Question: How can I get all list of '.json' config files, which are located NOT on SD card, but in my package? Bellow on the image showed the files in the folder which I want to access. The idea is the following: when application starts I want to get list of config files, the path to them and display that to testers to choose to what server connect to. How can I do that? I was looking for 'PackageManager' and 'AssetManager', but resultless.
When I put folder configs to folder assets, this code game me a list of available configs, but how can I get full path to them to read them?
'''
AssetManager am = getAssets();
String s = getPackageName();
Resources tmp = pm.getResourcesForApplication(s);
String [] arr = am.list("configs2");
'''

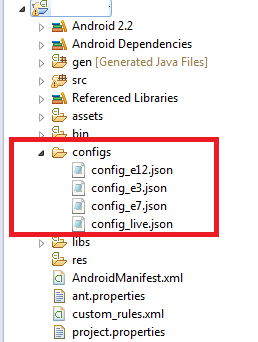
Answer: I finally solved my problem. This is the structure of my project:

1. To get list of files from application package, you need to put all your files you want to get into assets folder. Here is the code: private ArrayList getPackageConfigList() { AssetManager am = getAssets(); String [] arr = null; try { arr = am.list(folder); } catch(IOException e) {e.printStackTrace();} ArrayList<String> flist = new ArrayList<String>();
for (int i=0; i<arr.length; i++)
{
flist.add(PKG + arr[i]);
Log.d(tag, PKG+ arr[i]);
}
return flist;
}
To read concrete file from package: private String loadConfigFromPackage(String fileName) { AssetManager am = getAssets(); InputStream in = null; String result = null; try
{
//open file, read to buffer, convert to string
in = am.open(folder + "/" + fileName);
int size = in.available();
byte[] buffer = new byte[size];
in.read(buffer);
in.close();
result = new String(buffer);
}
catch(IOException e)
{
e.printStackTrace();
}
finally
{
try
{
in.close();
}
catch(Exception ex){}
}
return result;
}